Brain MRI, t1w sequence, axial 2D slice.
Patient: age 29, sex F, weight 95 kg, height 1.95 m
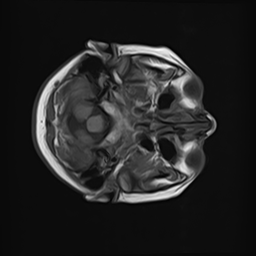